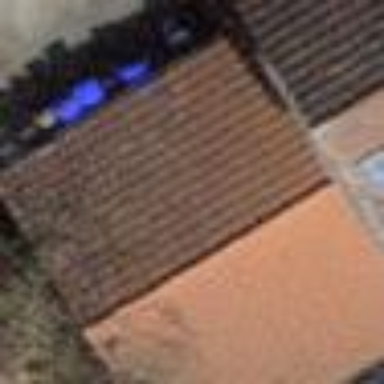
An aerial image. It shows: Group of garages.